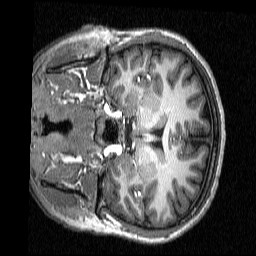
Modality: T1w
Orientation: coronal